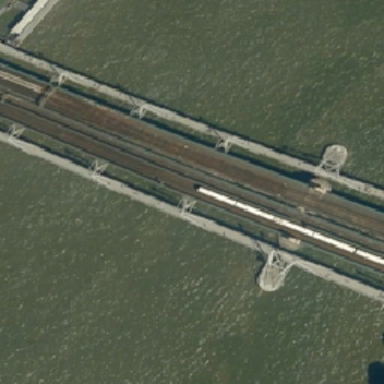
The bridge is on the clear water by the river .